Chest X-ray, PA view. Patient: 58 years old, sex M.
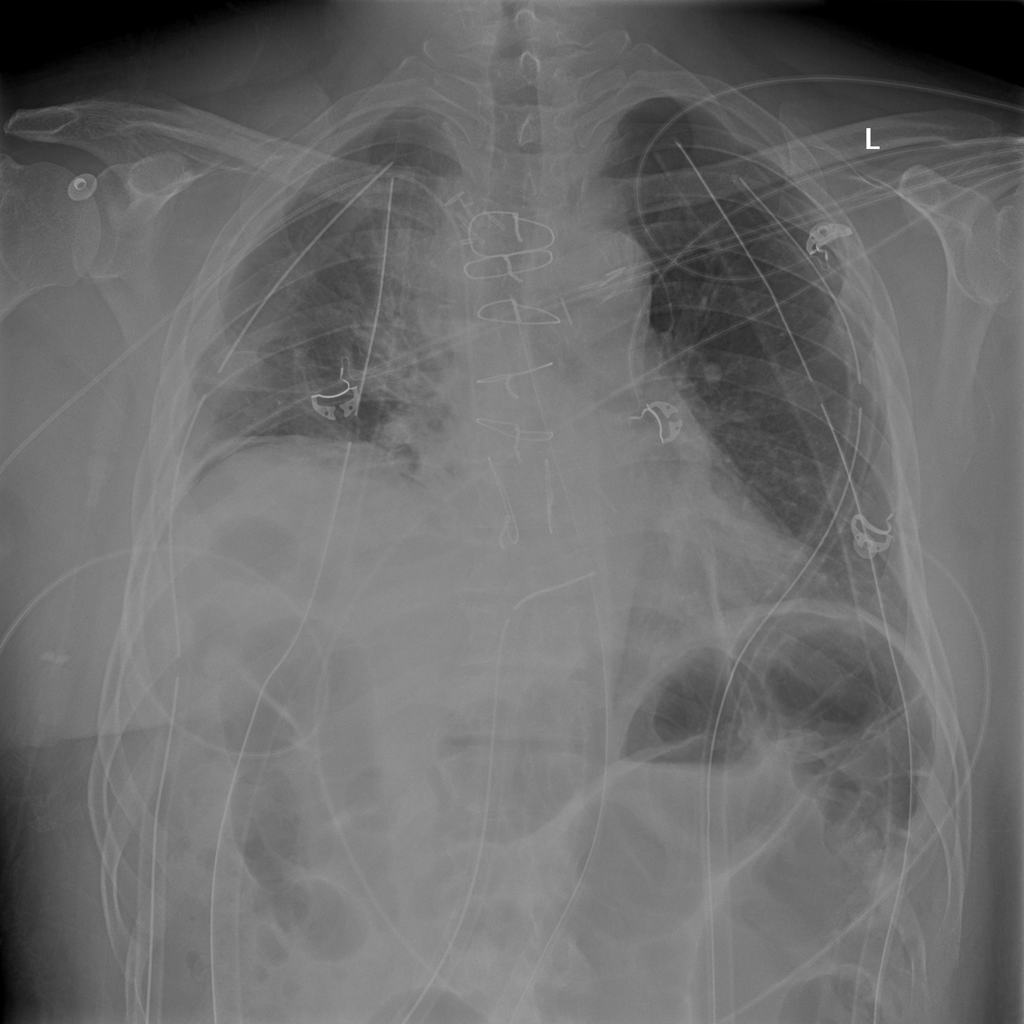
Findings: Atelectasis, Effusion, Pleural_Thickening